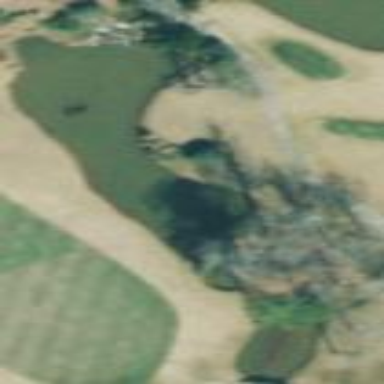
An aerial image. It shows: Scenic view of water hazard on golf course. The natural water feature adds beauty to the landscape.